Question: I have a textarea called 'jTextArea2' and a list called 'jList1'. The TextArea2 has a lot of lines (about 80) and I have to load each of them as item of a jList.

Here you see an example: the text on the 1st line of my jTextArea, must become the 1st item of my jList. I wrote this code at the moment:
'''
String[] lines = jTextArea1.getText().split("
");
jList1.setListData(lines);
'''
How could I do this? I didn't find a solution looking around on the net.
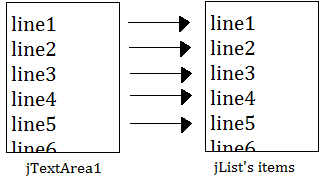
Answer: Use something like
'''
String[] items = jTextArea2.getText().split("
");
'''
Then instead of 'jTextArea.getText().line[0]' use 'items[0]'. A for-each loop would help.
'''
DefaultListModel list = new DefaultListModel();
String[] items = jTextArea2.getText().split("
");
for(String item : items) {
list.addElement(item);
}
jList1.setModel(list);
'''
Note that this will add blank lines to the list, and it will not add blank list items for each row of the text area.